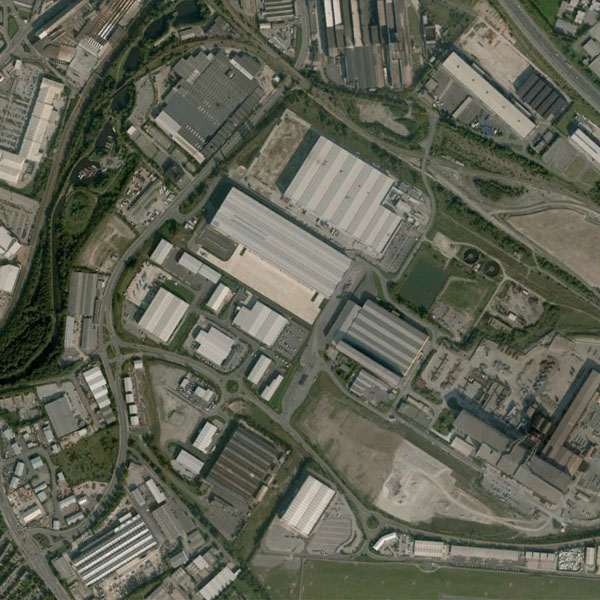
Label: Industrial